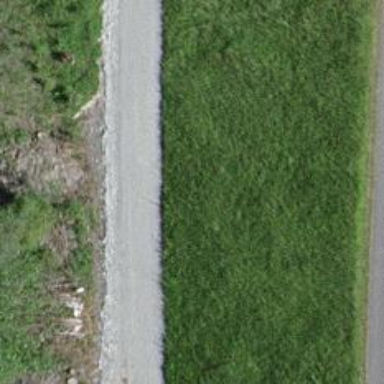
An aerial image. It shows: Gravel track with grade2 tracktype.